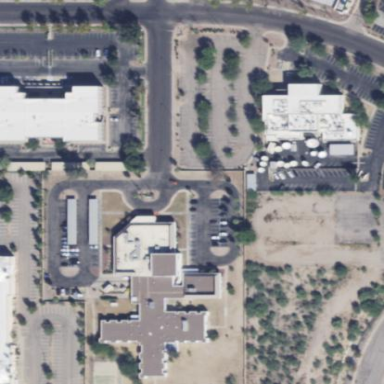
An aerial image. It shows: Hospital building.